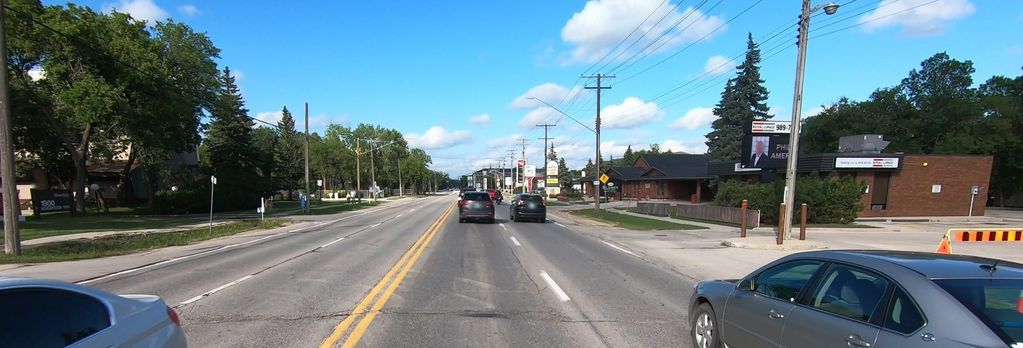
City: winnipeg